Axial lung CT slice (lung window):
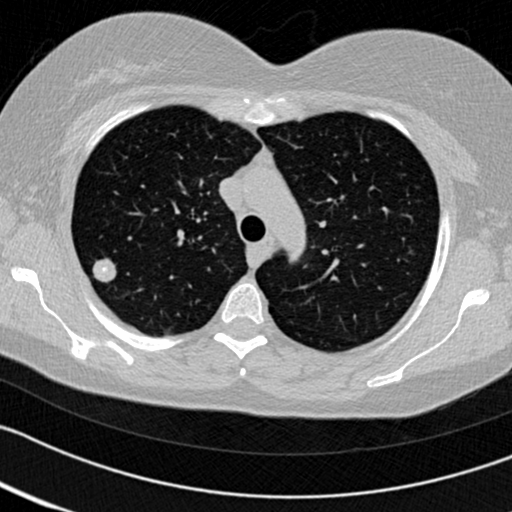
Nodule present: yes
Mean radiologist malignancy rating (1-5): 2